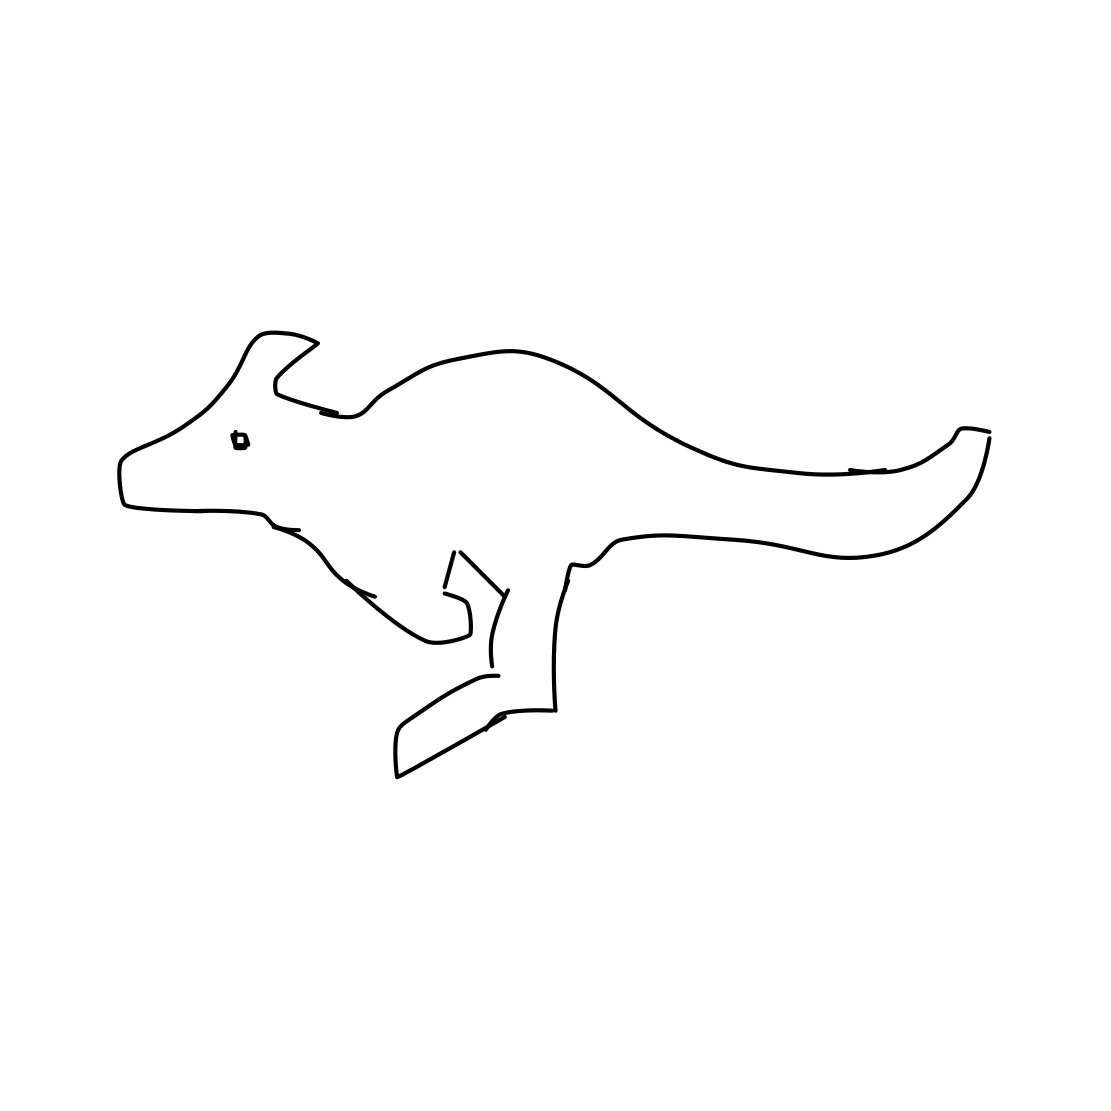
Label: kangaroo